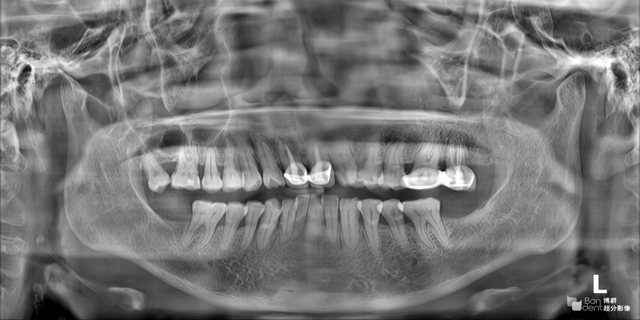
adult